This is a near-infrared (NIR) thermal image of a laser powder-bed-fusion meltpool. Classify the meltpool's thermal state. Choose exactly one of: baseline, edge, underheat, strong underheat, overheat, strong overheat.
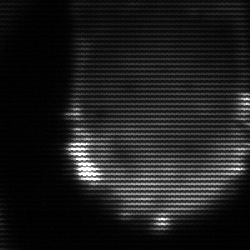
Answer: edge